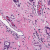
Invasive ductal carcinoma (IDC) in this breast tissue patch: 1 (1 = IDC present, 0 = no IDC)